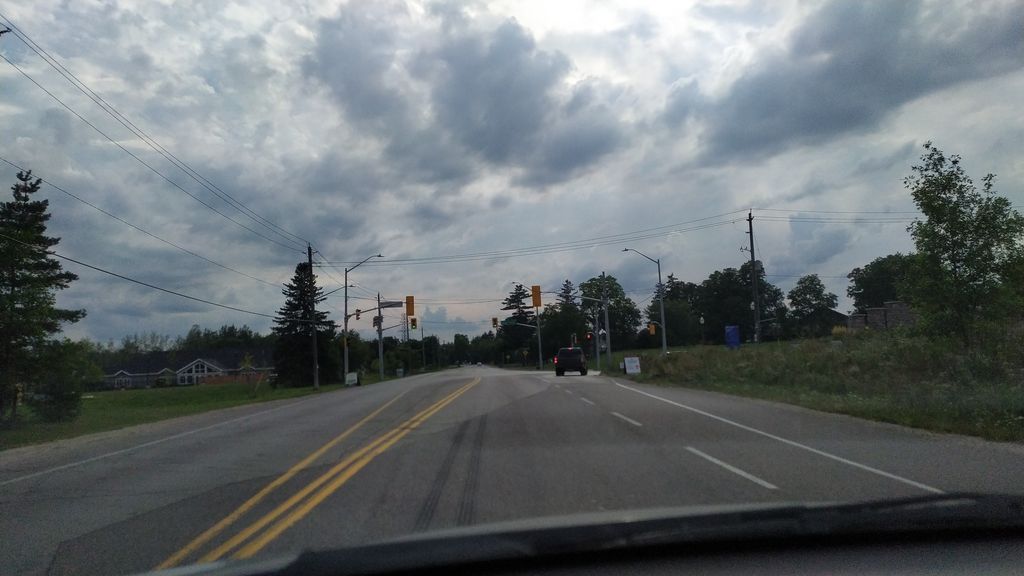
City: kitchener-waterloo